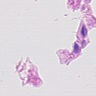
Metastatic tissue present: no